Question: I have an MainActivity extends ActionBarActivity , I want to color my action bar I used a custom style , the problem that the custom styles I'm using requires Api 11 At least I tried using:
'''
getSupportActionBar().setBackgroundDrawable(new ColorDrawable(Color.parseColor("#0099cc")));
'''
But the Bottom ActionBar is Not Colored
This Is My Style.xml :
'''
<!--
Base application theme, dependent on API level. This theme is replaced
by AppBaseTheme from res/values-vXX/styles.xml on newer devices.
-->
<style name="AppBaseTheme" parent="Theme.AppCompat.Light">
<!--
Theme customizations available in newer API levels can go in
res/values-vXX/styles.xml, while customizations related to
backward-compatibility can go here.
-->
</style>
<!-- Application theme. -->
<style name="AppTheme" parent="AppBaseTheme">
<!-- All customizations that are NOT specific to a particular API-level can go here. -->
</style>
'''
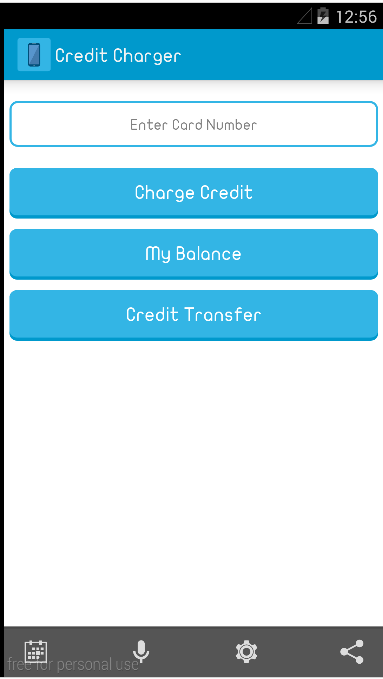
Answer: If you want to color your split action bar u will have to use android:backgroundSplit. following code will help you.
'''
<style name="MyActionBar" parent="@android:style/Widget.Holo.Light.ActionBar">
<item name="android:background">#9933CC</item>
<item name="android:backgroundSplit">#9933CC</item>
<item name="android:titleTextStyle">@style/myTheme.ActionBar.Text</item>
</style>
<style name="myTheme.ActionBar.Text" parent="@android:style/TextAppearance">
<item name="android:textColor">#FFFFFF</item>
<item name="android:typeface">monospace</item>
<item name="android:textStyle">bold</item>
</style>
'''